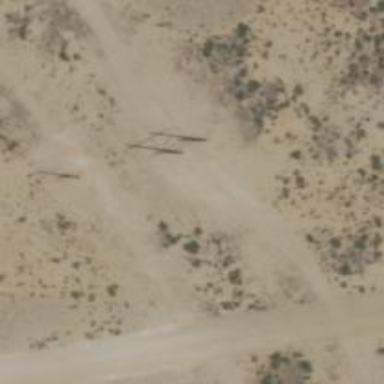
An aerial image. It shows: H-frame designed tower for power lines.